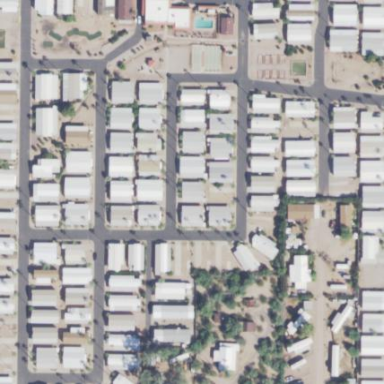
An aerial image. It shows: Residential area known as trailer park.